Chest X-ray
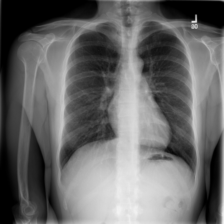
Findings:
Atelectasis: negative
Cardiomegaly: negative
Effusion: negative
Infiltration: negative
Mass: negative
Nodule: negative
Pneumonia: negative
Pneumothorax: negative
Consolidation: negative
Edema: negative
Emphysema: negative
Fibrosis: negative
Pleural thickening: negative
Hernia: negative